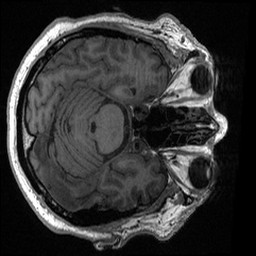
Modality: T1w
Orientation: axial
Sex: male
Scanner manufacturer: ge
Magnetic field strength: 3 T
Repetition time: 0.0064 s
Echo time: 0.00281 s